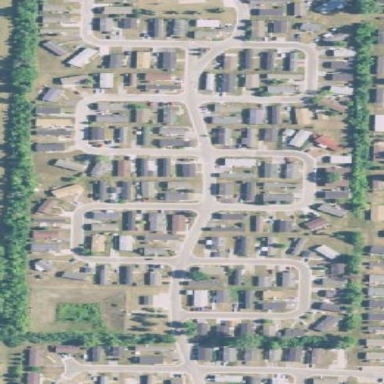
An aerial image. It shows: Residential area designated as trailer park.